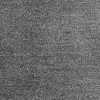
Atmospheric dust classification: dusty